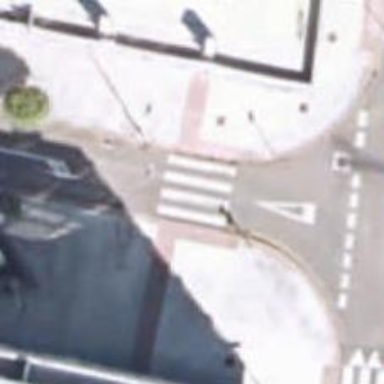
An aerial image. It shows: Uncontrolled footway crossing with markings.